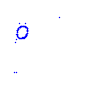
Particle: proton